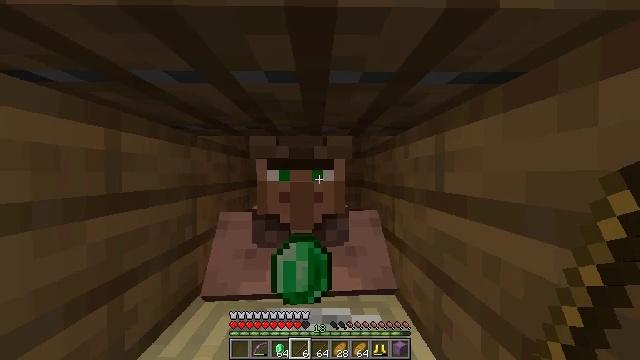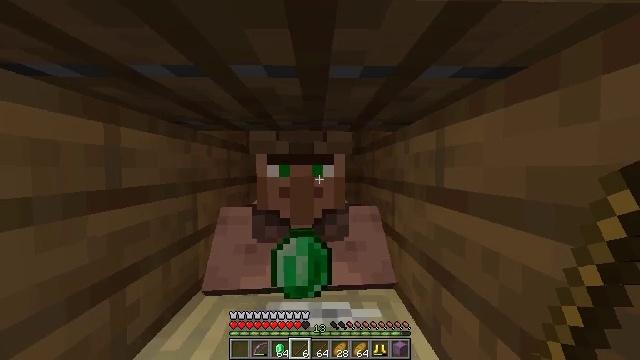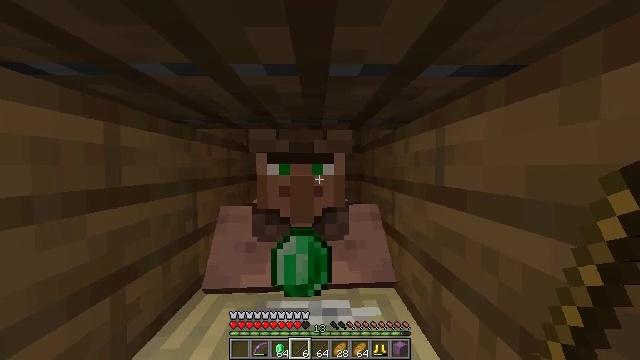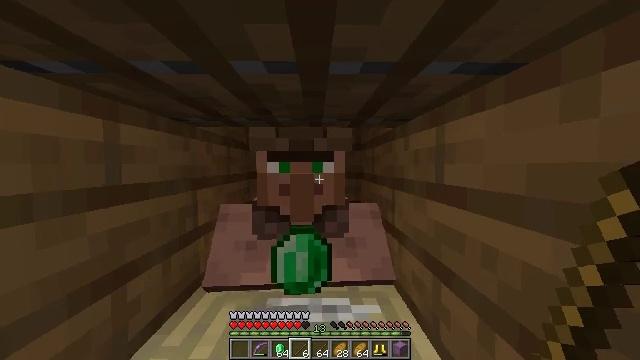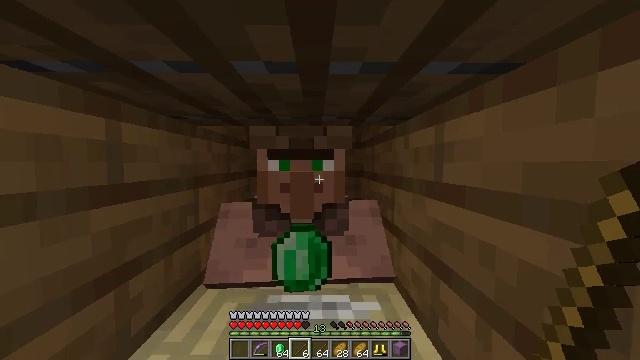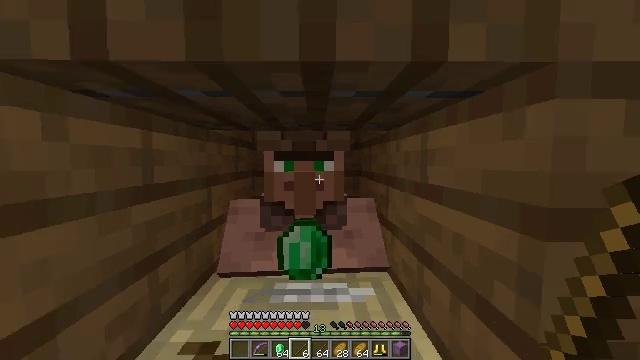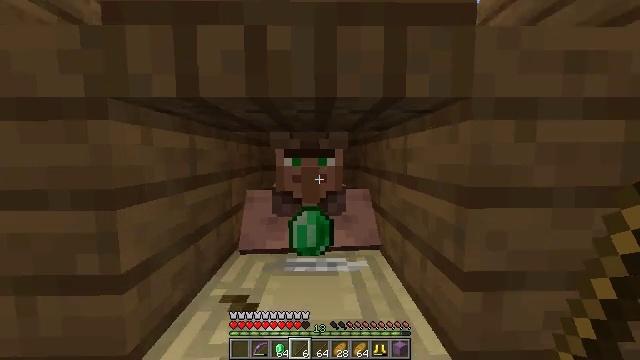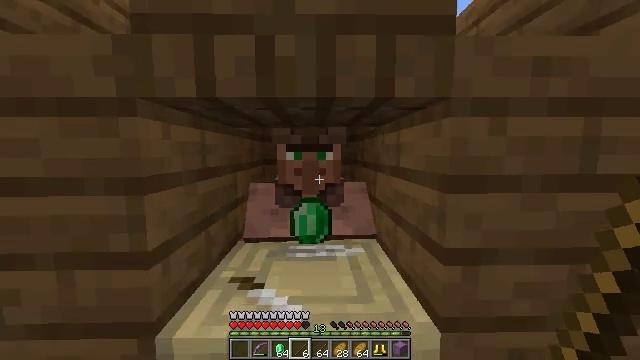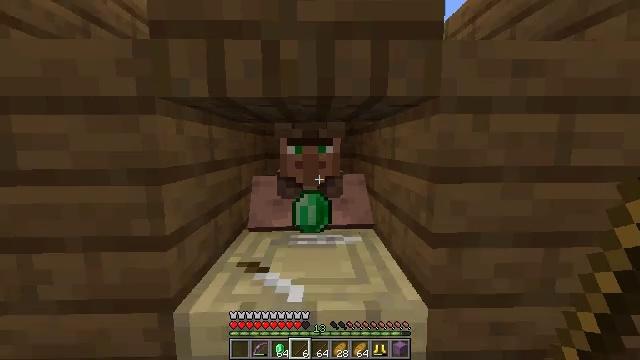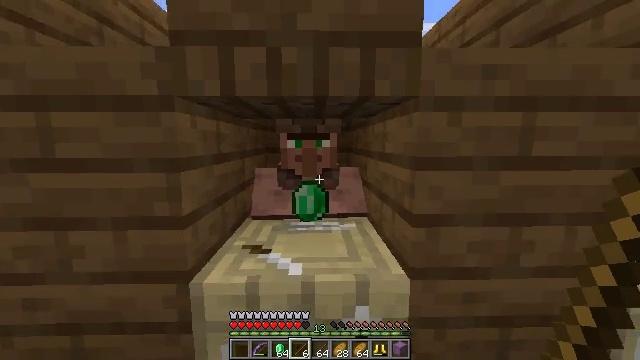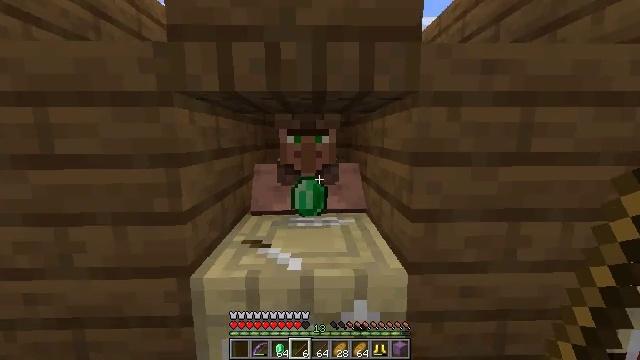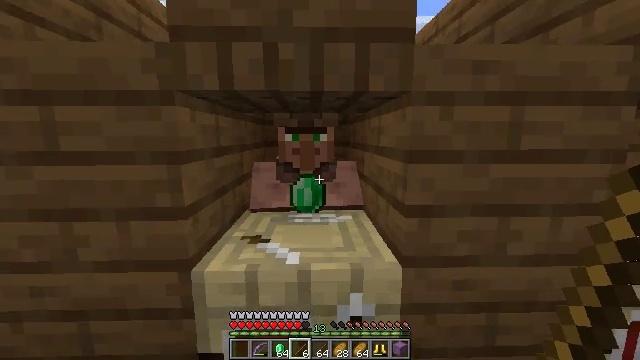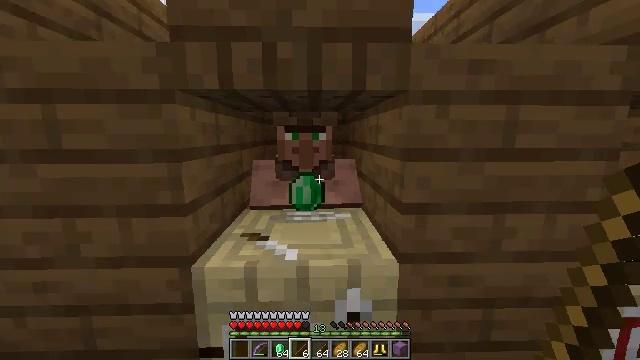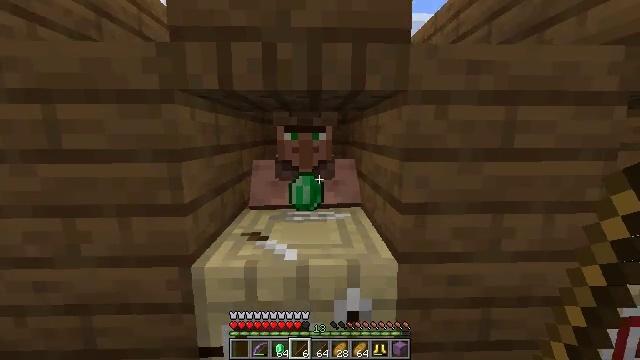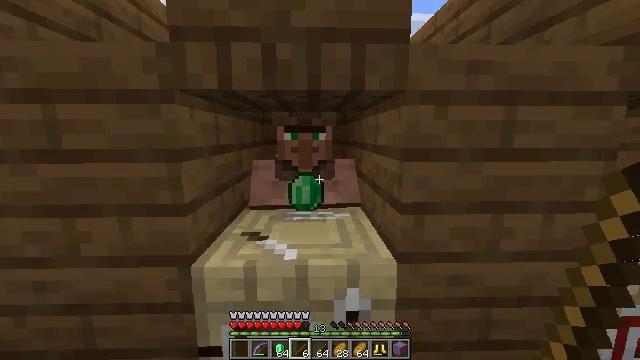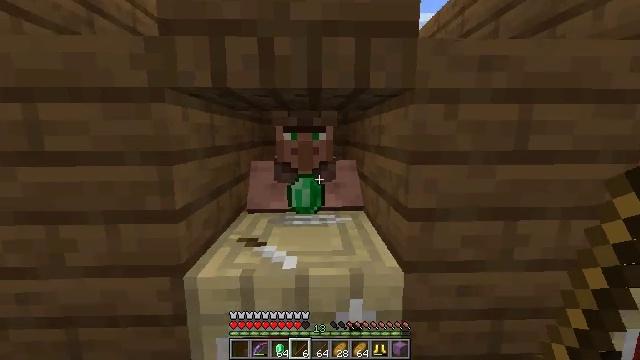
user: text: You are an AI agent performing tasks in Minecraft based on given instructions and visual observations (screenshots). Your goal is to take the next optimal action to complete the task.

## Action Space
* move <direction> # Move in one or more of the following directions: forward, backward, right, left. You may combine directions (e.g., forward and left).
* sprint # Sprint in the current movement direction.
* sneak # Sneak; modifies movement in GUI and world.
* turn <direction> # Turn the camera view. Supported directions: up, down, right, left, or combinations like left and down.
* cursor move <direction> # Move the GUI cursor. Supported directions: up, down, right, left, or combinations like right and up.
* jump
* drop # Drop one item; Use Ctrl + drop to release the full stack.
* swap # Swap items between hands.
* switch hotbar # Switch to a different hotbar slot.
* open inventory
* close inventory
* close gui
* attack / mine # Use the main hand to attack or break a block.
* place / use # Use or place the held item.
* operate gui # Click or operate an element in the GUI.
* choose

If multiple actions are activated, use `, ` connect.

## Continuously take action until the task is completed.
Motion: motion action
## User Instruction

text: Recycle the fletching table.
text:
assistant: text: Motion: turn down
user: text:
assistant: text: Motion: no_op
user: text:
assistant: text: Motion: no_op
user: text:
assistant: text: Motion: move back
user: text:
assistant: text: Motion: move back
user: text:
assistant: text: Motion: move back, turn down
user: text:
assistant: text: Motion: move back
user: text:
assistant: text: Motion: turn down
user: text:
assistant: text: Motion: no_op
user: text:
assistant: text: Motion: turn down
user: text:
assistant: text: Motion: no_op
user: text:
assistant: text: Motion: no_op
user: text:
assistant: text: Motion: no_op
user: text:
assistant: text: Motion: no_op
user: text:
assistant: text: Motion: move forward
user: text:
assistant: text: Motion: move forward
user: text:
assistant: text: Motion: move forward
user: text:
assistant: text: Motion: move forward
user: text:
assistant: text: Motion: move forward
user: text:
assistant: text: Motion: close inventory
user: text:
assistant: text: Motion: close inventory
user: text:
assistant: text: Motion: close inventory
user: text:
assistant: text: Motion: close inventory
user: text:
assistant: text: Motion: open gui
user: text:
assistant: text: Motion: cursor move right
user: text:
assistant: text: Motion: cursor move right and down
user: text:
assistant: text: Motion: cursor move right and down
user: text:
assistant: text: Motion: cursor move down
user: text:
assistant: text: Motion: cursor move left and down
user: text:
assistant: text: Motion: cursor move left and down